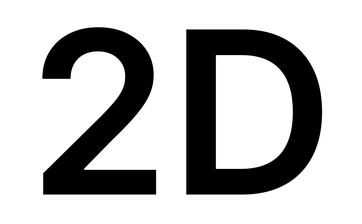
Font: Inter_SemiBold